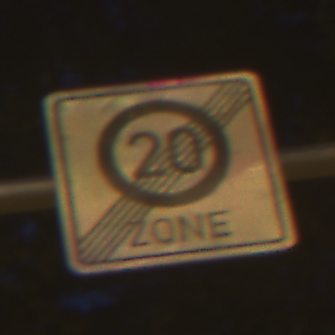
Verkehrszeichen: EndeZone20
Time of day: Night
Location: Outdoor (Urban)
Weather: Clear
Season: NotSpecified
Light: Artificial